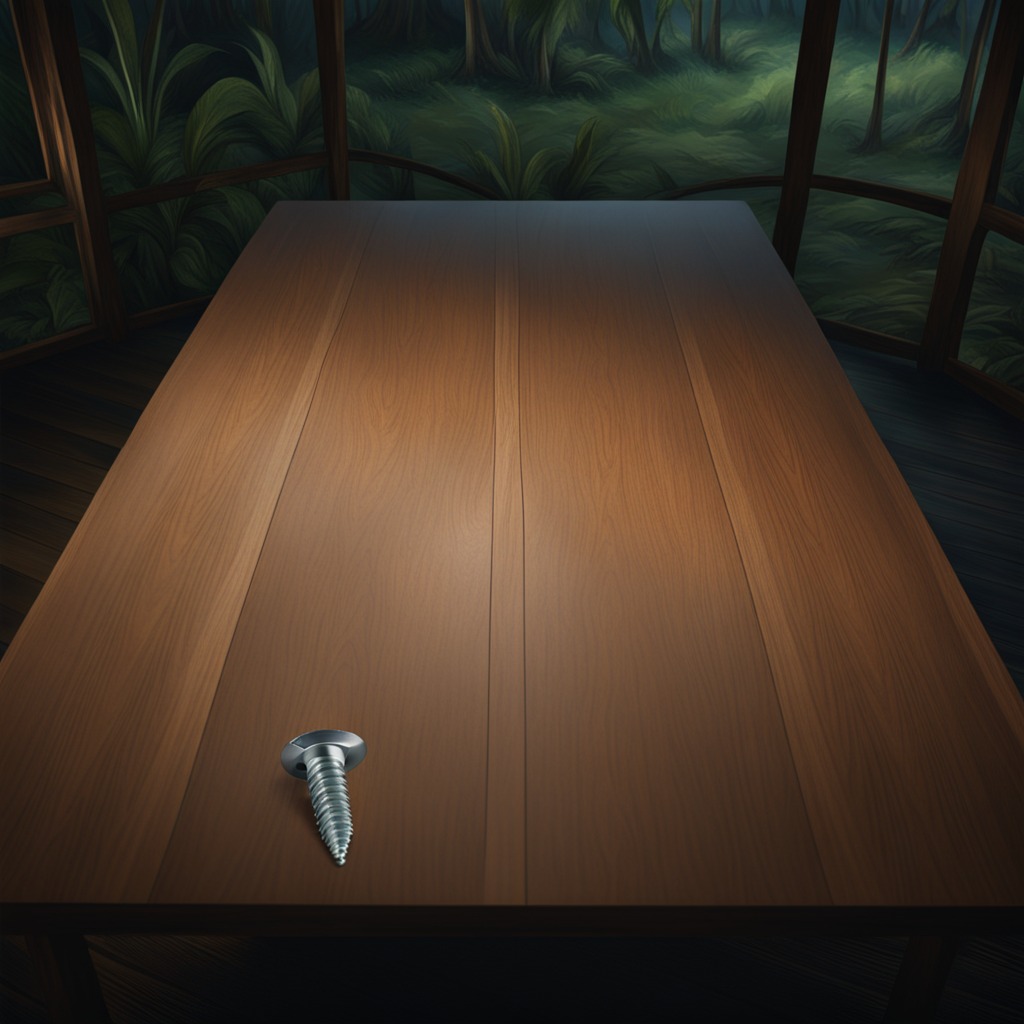
A metal screw is lying on the wooden table inside a jungle field workshop tent at night.